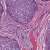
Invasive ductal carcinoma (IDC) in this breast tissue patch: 0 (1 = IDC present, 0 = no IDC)